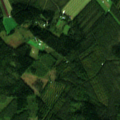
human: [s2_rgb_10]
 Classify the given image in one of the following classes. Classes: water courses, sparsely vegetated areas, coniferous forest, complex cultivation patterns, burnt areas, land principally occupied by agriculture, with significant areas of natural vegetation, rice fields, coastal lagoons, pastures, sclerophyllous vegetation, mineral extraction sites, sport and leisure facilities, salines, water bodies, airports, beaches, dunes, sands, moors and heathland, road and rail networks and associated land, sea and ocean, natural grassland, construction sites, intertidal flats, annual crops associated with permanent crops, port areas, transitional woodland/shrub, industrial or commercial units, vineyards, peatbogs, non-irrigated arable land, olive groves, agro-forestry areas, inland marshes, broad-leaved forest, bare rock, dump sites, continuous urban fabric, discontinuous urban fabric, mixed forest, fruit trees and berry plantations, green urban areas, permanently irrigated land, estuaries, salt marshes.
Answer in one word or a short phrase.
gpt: coniferous forest, mixed forest